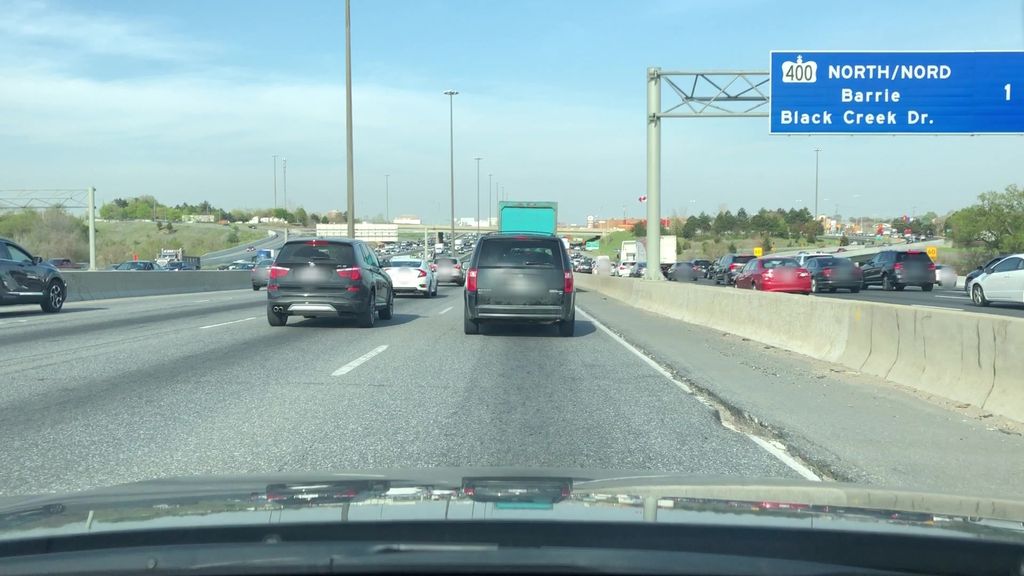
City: toronto